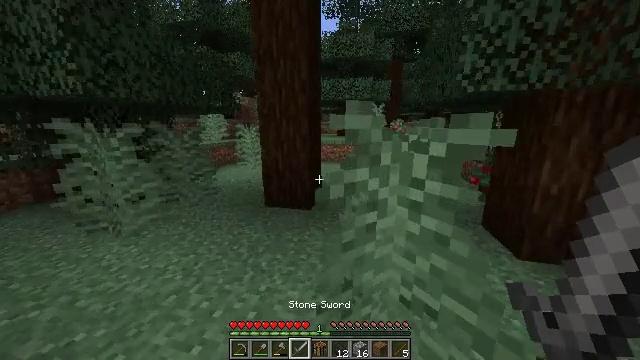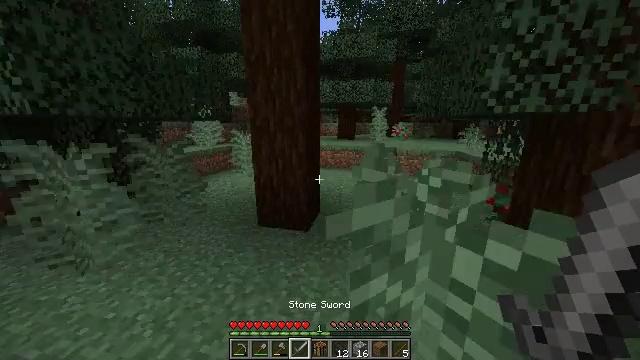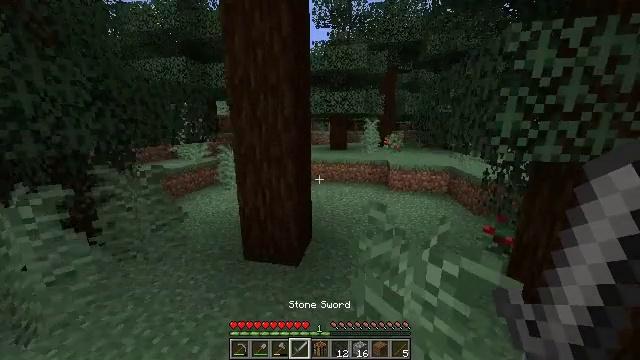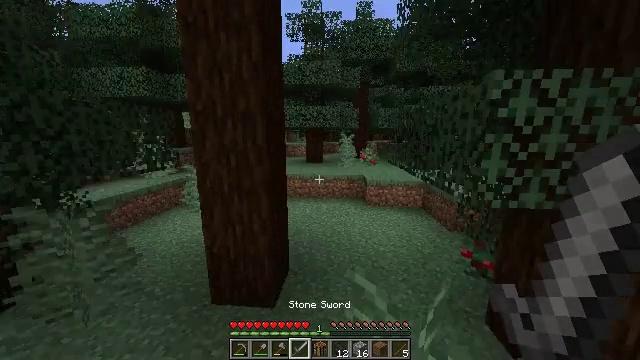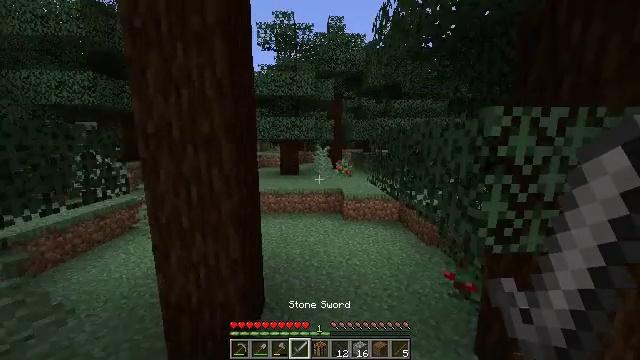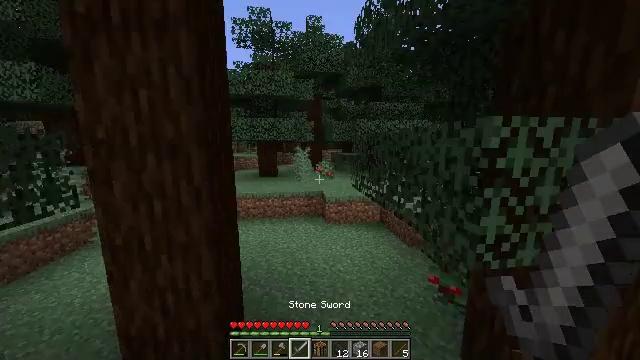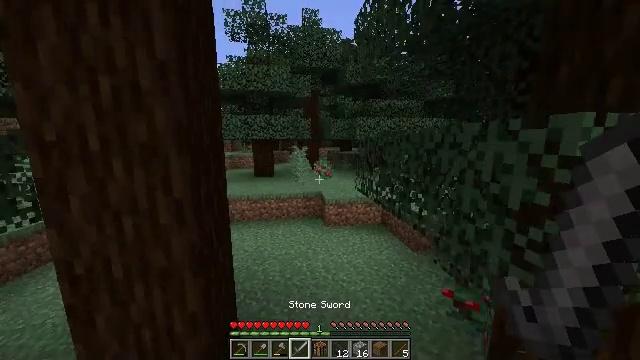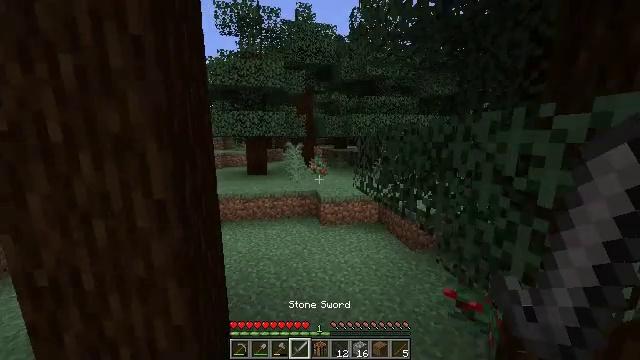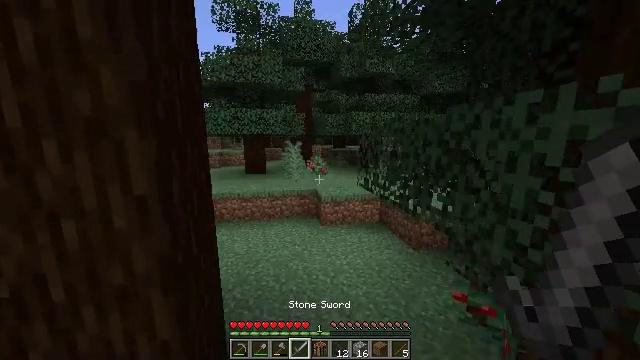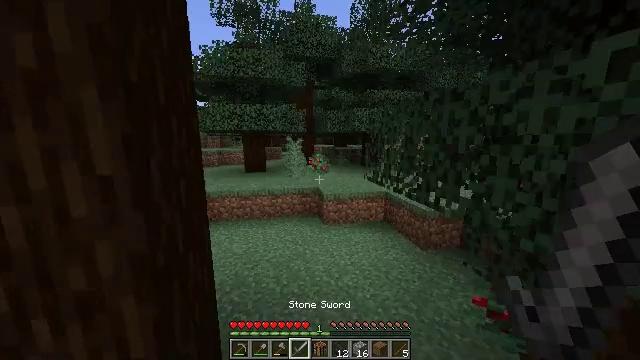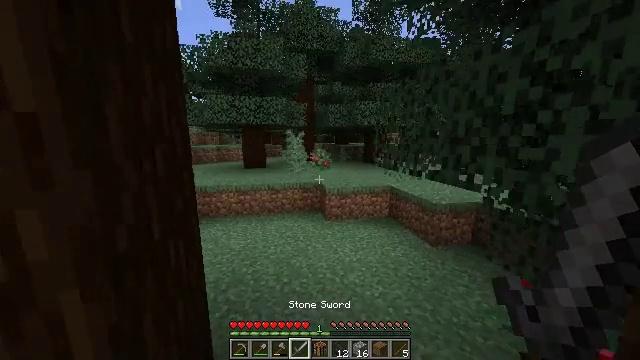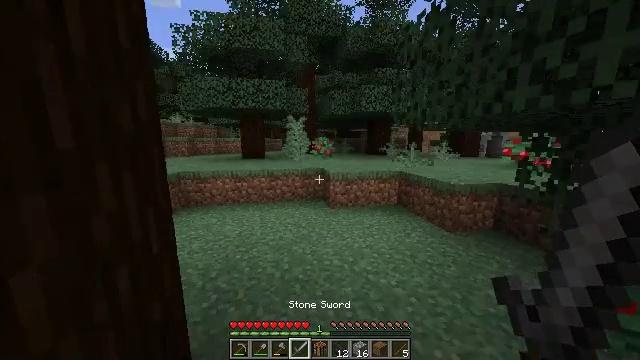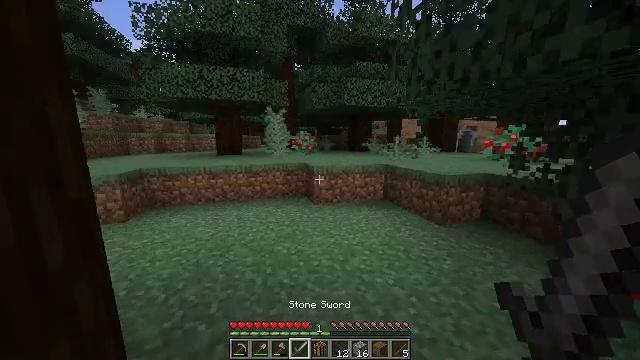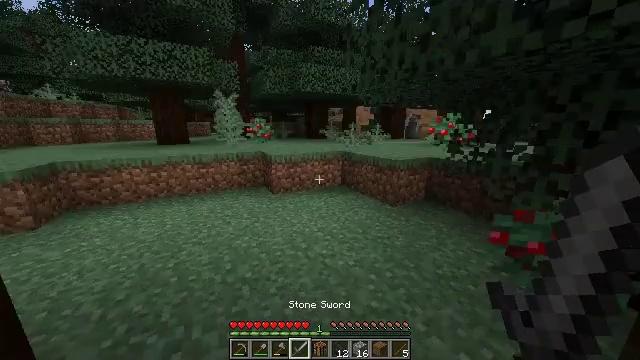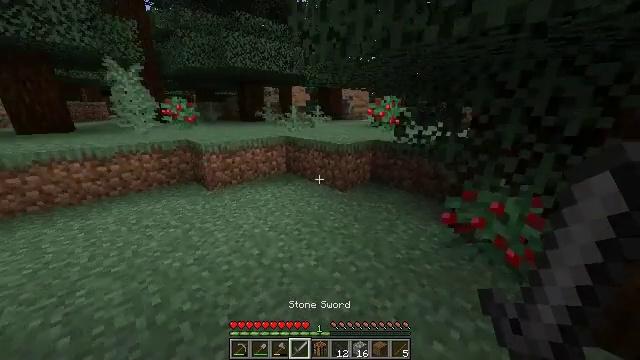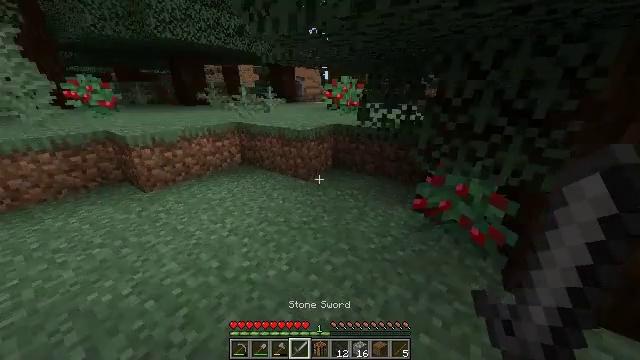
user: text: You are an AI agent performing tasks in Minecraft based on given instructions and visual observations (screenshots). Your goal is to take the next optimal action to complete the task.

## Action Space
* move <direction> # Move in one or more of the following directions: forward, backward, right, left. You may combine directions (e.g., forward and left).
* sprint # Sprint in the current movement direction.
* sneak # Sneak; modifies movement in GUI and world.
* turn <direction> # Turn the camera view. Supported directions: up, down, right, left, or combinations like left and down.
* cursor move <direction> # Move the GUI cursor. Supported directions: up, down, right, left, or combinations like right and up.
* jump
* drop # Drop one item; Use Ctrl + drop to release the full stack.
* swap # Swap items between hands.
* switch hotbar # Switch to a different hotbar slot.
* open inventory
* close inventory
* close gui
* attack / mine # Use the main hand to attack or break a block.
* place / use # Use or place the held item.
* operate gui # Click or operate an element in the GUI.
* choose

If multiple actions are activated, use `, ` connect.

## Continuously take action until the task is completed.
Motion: motion action
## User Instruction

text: Gather sweet berries from the bush.
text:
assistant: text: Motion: move forward, sprint, jump
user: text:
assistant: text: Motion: move forward, sprint, turn right, jump
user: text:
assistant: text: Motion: move forward, sprint, turn right and up, jump
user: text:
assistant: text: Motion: move forward, sprint, turn right and up, jump
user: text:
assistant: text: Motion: move forward, sprint, turn right, jump
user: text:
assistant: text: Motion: move forward, sprint, turn right
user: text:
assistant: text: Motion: move forward, sprint, turn right
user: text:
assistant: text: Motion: move forward, sprint
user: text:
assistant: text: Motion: move forward, sprint
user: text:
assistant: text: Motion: move forward, sprint
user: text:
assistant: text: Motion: move forward, sprint
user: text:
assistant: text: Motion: move forward, sprint, turn right
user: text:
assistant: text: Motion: move forward, sprint, turn right and down
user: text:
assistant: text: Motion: move forward, sprint, turn right and down
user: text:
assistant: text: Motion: move forward, sprint, turn right and down
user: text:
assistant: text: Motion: move forward, turn right and down
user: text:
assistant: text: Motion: turn right and down
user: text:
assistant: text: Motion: turn right
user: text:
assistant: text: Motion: turn right, attack / mine
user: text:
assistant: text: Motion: attack / mine
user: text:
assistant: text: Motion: attack / mine
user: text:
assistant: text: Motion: turn right, attack / mine
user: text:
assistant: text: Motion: turn right, attack / mine
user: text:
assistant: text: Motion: move forward, attack / mine
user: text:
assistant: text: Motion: move forward, attack / mine
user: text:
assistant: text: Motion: move forward, attack / mine
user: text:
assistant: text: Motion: move forward, attack / mine
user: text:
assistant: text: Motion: move forward, turn left
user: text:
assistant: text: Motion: move forward, turn left
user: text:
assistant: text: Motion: move forward and move left, turn left and up